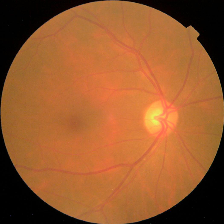
Diabetic retinopathy grade: No DR